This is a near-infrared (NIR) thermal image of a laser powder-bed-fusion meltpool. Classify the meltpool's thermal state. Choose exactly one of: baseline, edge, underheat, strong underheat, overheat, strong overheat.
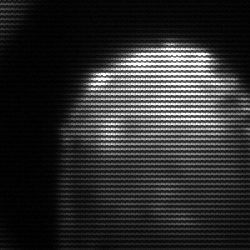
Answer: edge